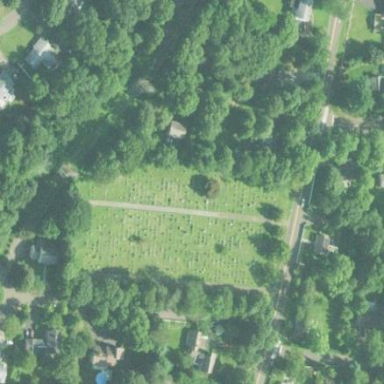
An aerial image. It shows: Cemetery area categorized as cemetery.